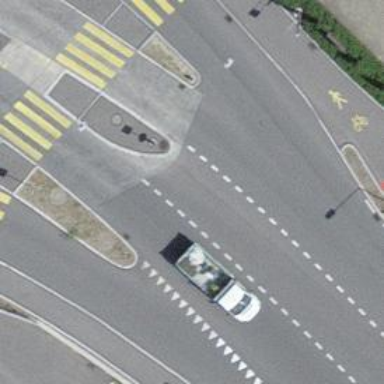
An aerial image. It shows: Asphalt road with primary classification. There is cycle track on the right side.